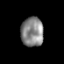
Tissue: prostate
Cell type: Epithelial cells
Senescence score: 0.2851
Nuclear area (px): 651
Mean DAPI intensity: 134.616